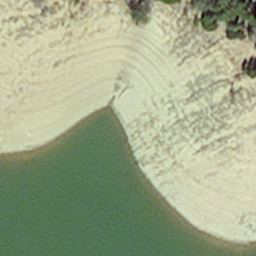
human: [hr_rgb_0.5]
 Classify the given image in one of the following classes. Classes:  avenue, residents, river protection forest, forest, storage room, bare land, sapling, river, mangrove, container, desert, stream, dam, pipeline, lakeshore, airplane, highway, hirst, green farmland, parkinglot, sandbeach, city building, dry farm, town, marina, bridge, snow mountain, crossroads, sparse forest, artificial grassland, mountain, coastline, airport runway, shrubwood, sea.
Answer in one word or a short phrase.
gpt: hirst